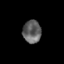
Tissue: skin
Cell type: Fibroblasts
Senescence score: 0.8061
Nuclear area (px): 409
Mean DAPI intensity: 97.208